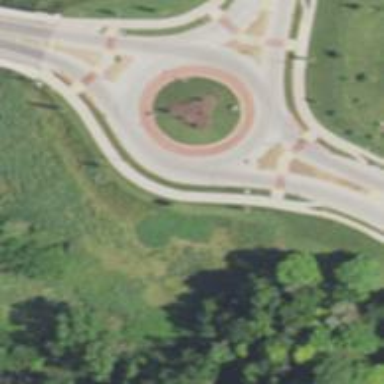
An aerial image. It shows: Secondary road leading to roundabout.